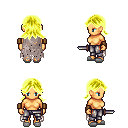
a pixel art fantasy rpg character, female body template, human, tanned skin, gray tattered cape, metal pants, gold loose hair, leather bracers, white slippers, dagger, four views (front, back, left, right), 2x2 character sprite sheet, small pixel art, hard edges, no anti-aliasing